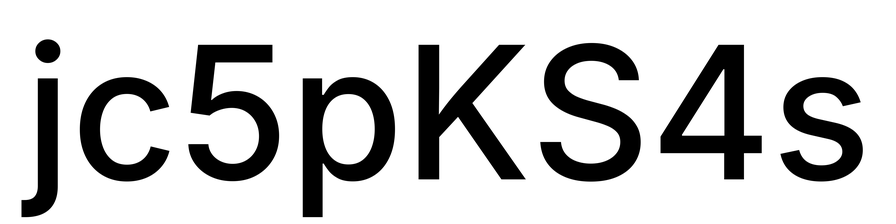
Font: Inter_Medium